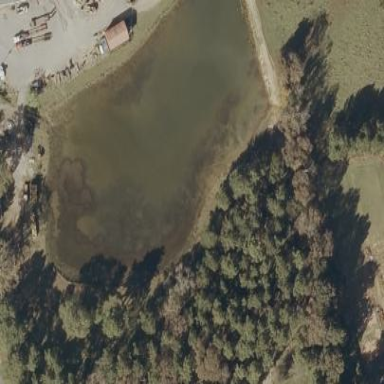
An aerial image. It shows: Pond with natural water.